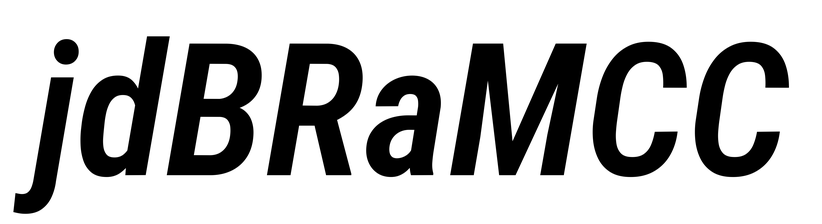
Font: Roboto-Italic_Condensed_SemiBold_Italic